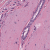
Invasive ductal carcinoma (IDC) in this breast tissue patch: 1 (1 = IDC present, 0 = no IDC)